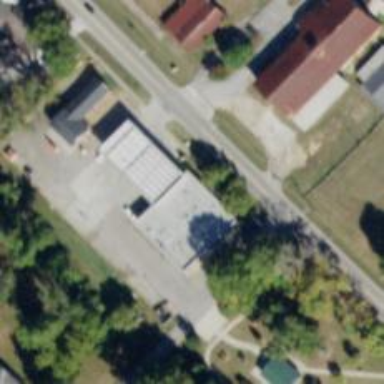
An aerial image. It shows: Convenience shop.